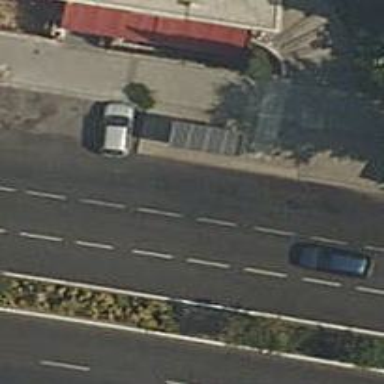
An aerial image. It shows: Bus stop with platform for public transport.